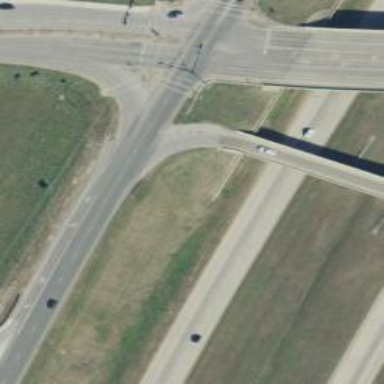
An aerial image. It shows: Secondary link road with bridge.